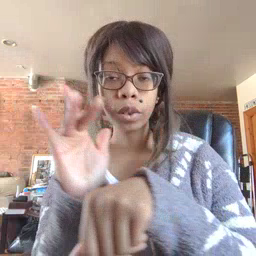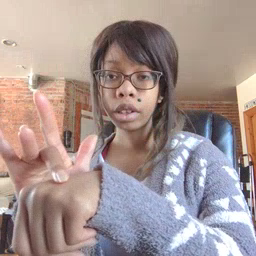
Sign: touch